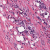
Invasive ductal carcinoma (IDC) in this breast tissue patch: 1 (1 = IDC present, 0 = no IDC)